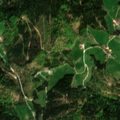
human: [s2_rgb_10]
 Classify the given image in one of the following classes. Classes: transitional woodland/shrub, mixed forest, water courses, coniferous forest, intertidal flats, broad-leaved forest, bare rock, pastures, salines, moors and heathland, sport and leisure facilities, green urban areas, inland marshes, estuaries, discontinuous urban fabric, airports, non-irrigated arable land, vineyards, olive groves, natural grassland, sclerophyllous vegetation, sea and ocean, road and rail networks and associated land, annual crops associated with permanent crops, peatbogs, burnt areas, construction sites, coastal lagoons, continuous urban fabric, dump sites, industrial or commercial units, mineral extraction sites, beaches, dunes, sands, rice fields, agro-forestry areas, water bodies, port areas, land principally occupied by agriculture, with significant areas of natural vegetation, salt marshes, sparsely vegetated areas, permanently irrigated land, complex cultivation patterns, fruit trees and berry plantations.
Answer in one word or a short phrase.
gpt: pastures, mixed forest